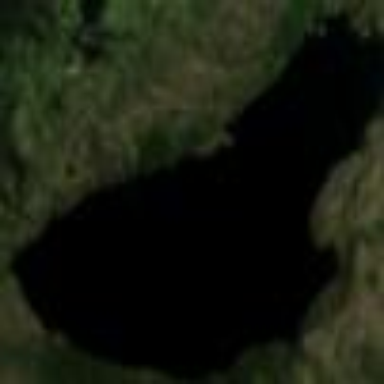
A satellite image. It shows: Lake with natural water.